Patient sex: M
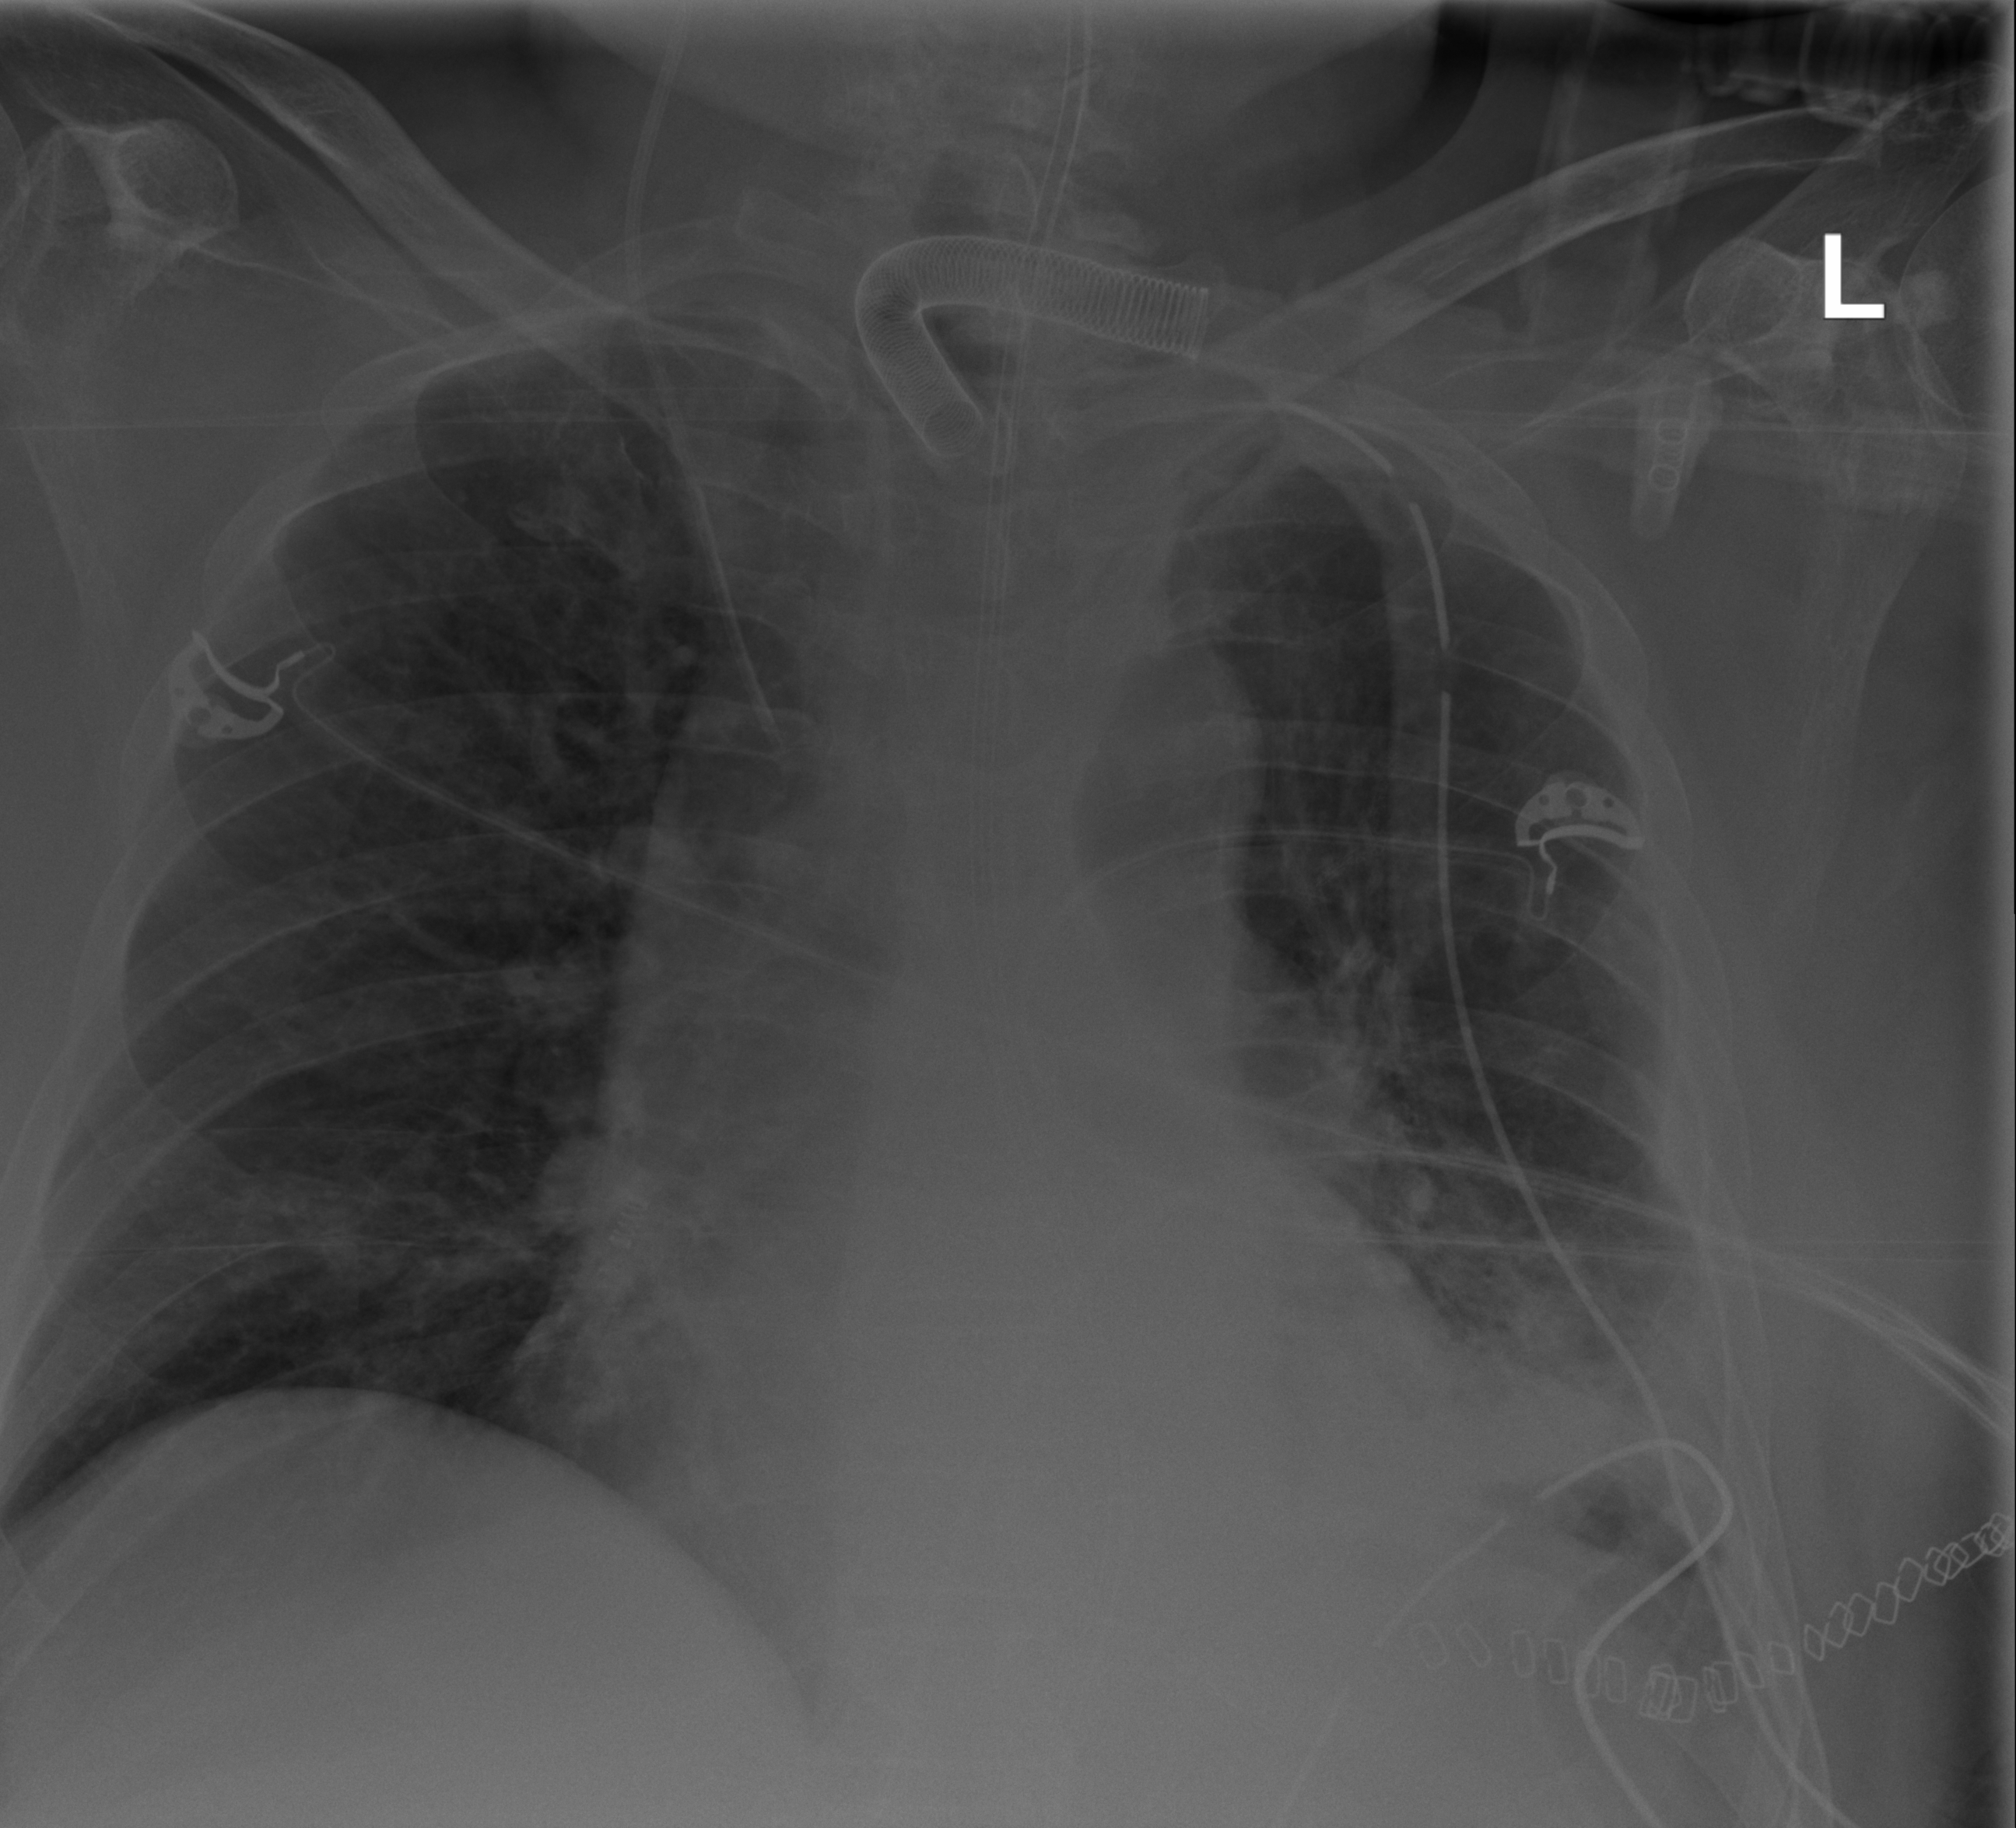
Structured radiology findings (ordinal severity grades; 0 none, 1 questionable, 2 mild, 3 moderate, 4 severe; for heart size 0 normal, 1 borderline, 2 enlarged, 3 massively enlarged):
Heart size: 1
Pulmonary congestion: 1
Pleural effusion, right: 0
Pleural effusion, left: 2
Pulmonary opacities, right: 0
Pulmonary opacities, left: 2
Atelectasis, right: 2
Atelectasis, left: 2